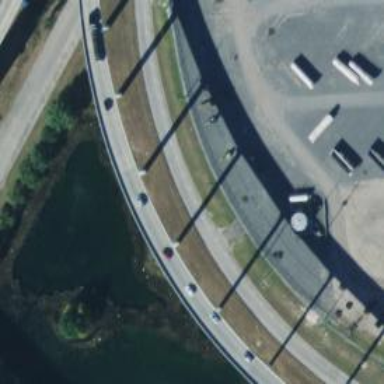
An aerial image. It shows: Bridge on motorway link.